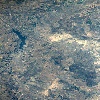
Label: land